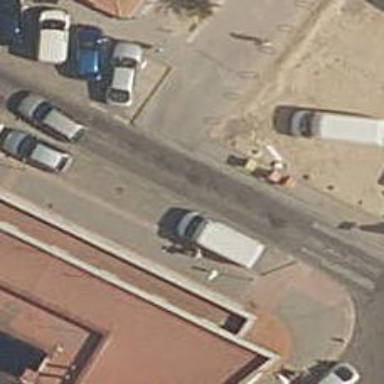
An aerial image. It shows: Footway surfaced with paving stones.